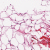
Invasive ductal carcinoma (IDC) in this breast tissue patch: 0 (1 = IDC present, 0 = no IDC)